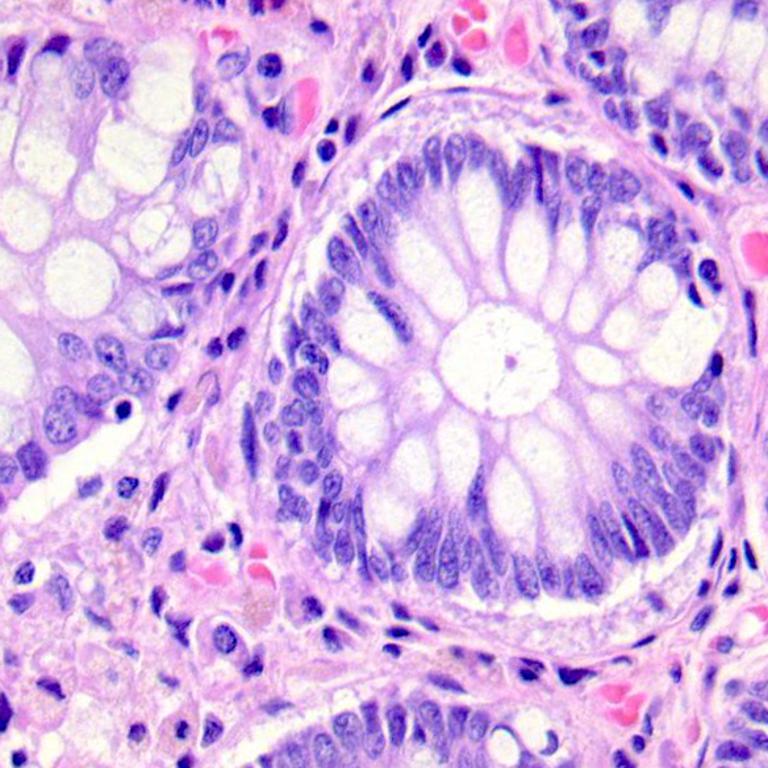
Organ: colon
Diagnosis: benign